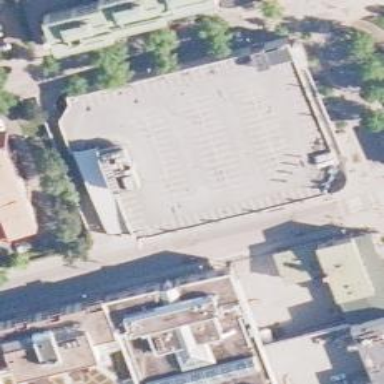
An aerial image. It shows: Mall building.